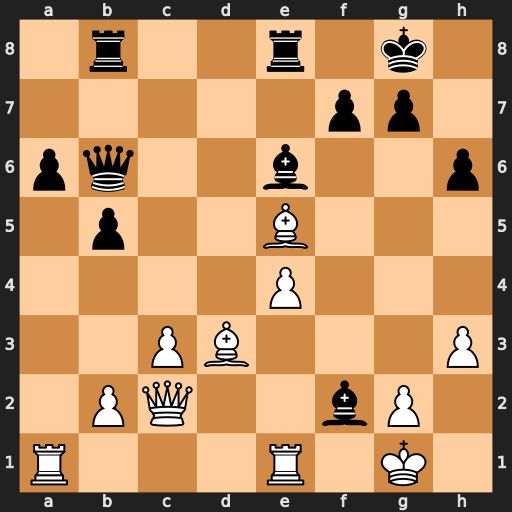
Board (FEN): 1r2r1k1/5pp1/pq2b2p/1p2B3/4P3/2PB3P/1PQ2bP1/R3R1K1
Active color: w
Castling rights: -
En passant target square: -
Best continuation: Qxf2 Qxf2+ Kxf2